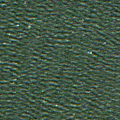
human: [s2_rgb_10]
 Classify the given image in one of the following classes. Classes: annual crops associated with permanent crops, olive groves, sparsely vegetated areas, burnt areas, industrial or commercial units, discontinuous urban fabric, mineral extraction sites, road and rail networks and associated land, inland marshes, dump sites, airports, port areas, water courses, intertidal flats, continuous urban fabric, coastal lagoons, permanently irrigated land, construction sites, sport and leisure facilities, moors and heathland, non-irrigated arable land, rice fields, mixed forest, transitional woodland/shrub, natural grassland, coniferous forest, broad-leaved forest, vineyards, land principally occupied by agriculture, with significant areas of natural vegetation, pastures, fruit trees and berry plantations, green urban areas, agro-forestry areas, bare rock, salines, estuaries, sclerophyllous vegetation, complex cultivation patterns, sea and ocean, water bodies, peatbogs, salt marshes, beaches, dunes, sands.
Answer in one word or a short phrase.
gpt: sea and ocean